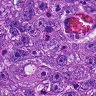
Metastatic tissue present: yes